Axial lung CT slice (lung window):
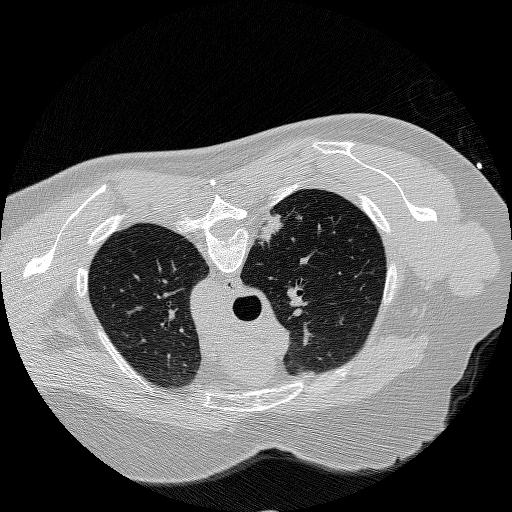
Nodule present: yes
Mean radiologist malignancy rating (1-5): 5